Question: can you help me with overlapping periods. I have array
'''
["1-9","11-15","14-20","8-11"]
'''
Each element in array its period. Min - 1 period, max - 10 periods in array. I need to detect if they are overlapping.
I find this cases from another question

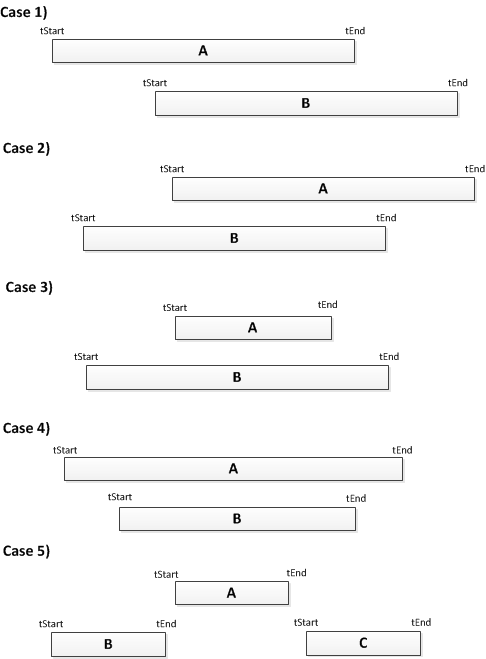
Answer: This is a simple snippet that way of its checking is based on comparing highest end of first range to lowest end of second range (if we only consider that ranges are valid). And at the first place, sorting ranges is playing an important role:
'''
$ranges = ["1-9","11-15","14-20","8-11"];
$results = [];
sort($ranges, SORT_NUMERIC);
foreach ($ranges as $first) {
$firstNums = explode("-", $first);
foreach ($ranges as $second) {
if ($first == $second) continue;
$secondNums = explode("-", $second);
if ($firstNums[1] >= $secondNums[0] && $first != end($ranges)) {
$results[$first] = $second;
}
}
}
print_r($results);
'''
Results (which contain both dates that overlap):
'''
Array
(
[1-9] => 8-11
[8-11] => 11-15
[11-15] => 14-20
)
'''